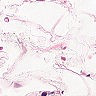
Metastatic tissue present: no